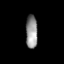
Tissue: lung
Cell type: Epithelial cells
Senescence score: 0.2426
Nuclear area (px): 378
Mean DAPI intensity: 147.151